Question: Has anyone had an issue with EWS (Exchange 2010 SP1) where the email attachments collection is empty?
The email has 5 attachments (some .tif and some .pdf). My code looks something like like:
'''
if (email is EmailMessage && email.HasAttachments)
{
foreach (Attachment attachment in email.Attachments)
{...
'''

Is there something obvious that I'm missing?
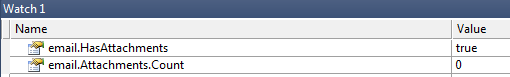
Answer: There was something obvious: apparently I need to bind the message before I can access the attachments.
'''
EmailMessage message = EmailMessage.Bind(service, email.Id, new PropertySet(BasePropertySet.FirstClassProperties, EmailMessageSchema.Attachments));
'''